RGB frame:
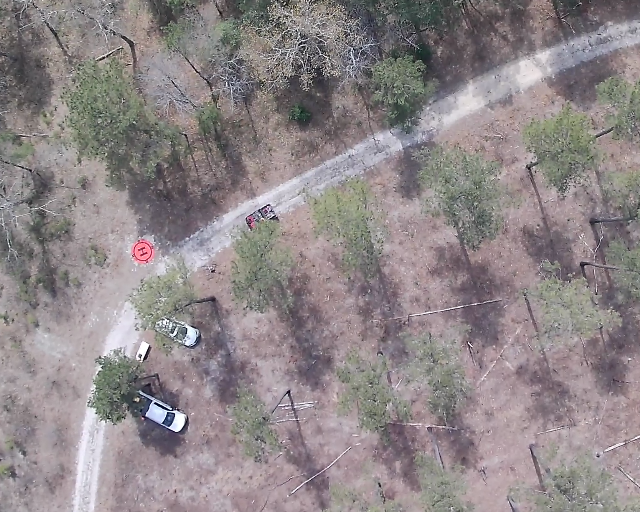
Thermal frame:
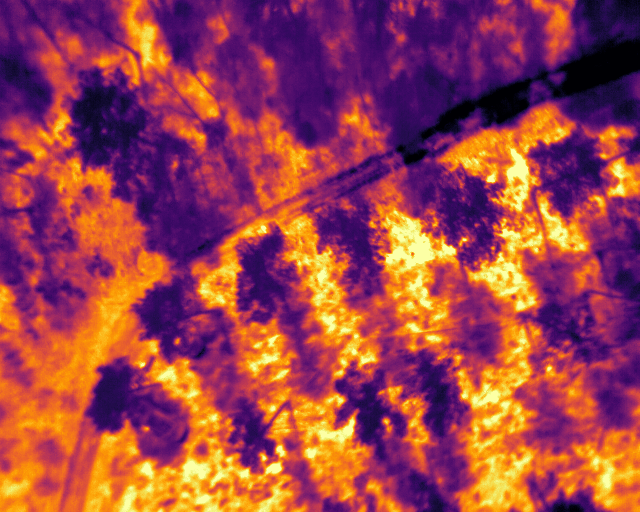
Captured: 2026-02-26 02:27:32
Pixels at or above 80 °C: 0 (fraction of frame: 0)